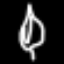
Label: leaf